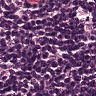
Metastatic tissue present: no